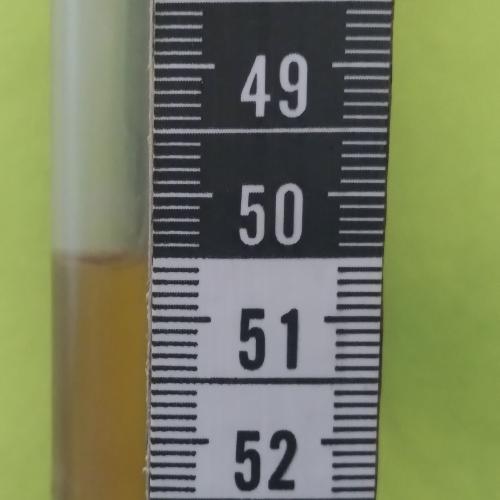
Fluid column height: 50.5 cm